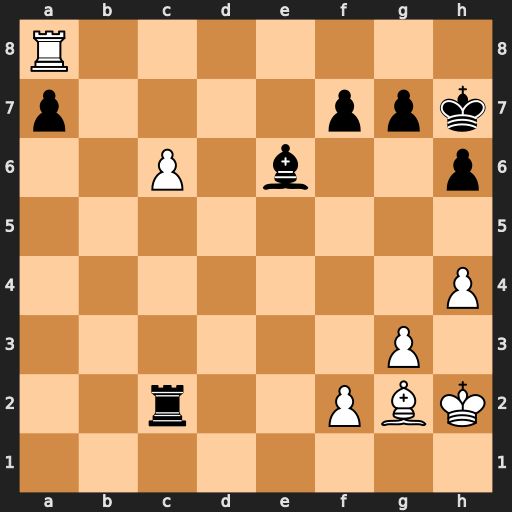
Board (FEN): R7/p4ppk/2P1b2p/8/7P/6P1/2r2PBK/8
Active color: w
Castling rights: -
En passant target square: -
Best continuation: Be4+ f5 Bxc2